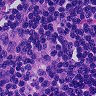
Metastatic tissue present: no